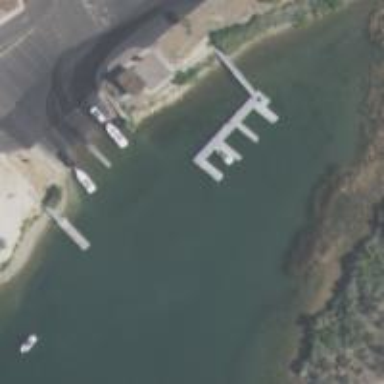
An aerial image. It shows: Man-made pier.